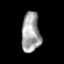
Tissue: prostate
Cell type: Endothelial cells
Senescence score: 0.6871
Nuclear area (px): 729
Mean DAPI intensity: 162.215